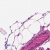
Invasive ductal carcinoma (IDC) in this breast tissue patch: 0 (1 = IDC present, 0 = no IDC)